Question: I am making a game in which you move the character with the arrow keys, and I want to do something when it collides with a certain step. (See picture below). I want the top value of my character to increase every time it touches the steps, and the second flight of stairs, I want it to descend. I have tried and tried to no avail. Any help?

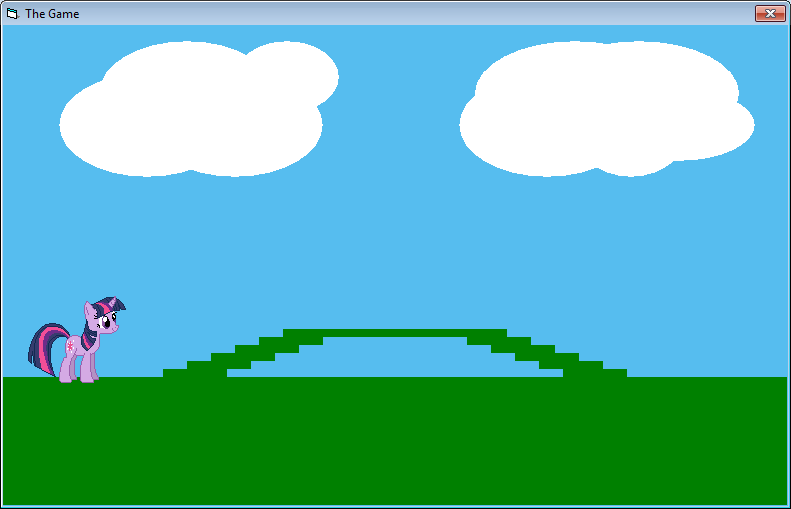
Answer: Doing a <URL>, I found a few articles out there.
Try looking at:
- <URL>
But as @Matt Ball is trying to say, is in order to help you we need to see what code you have tried. Otherwise anything we come up with is just a guess of what your problem is.